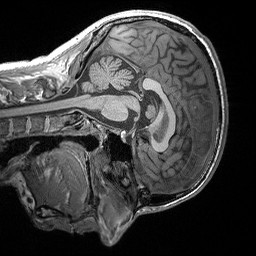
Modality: T1w
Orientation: sagittal
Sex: male
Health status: healthy
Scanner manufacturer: siemens
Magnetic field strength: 3 T
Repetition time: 2 s
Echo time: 0.00296 s